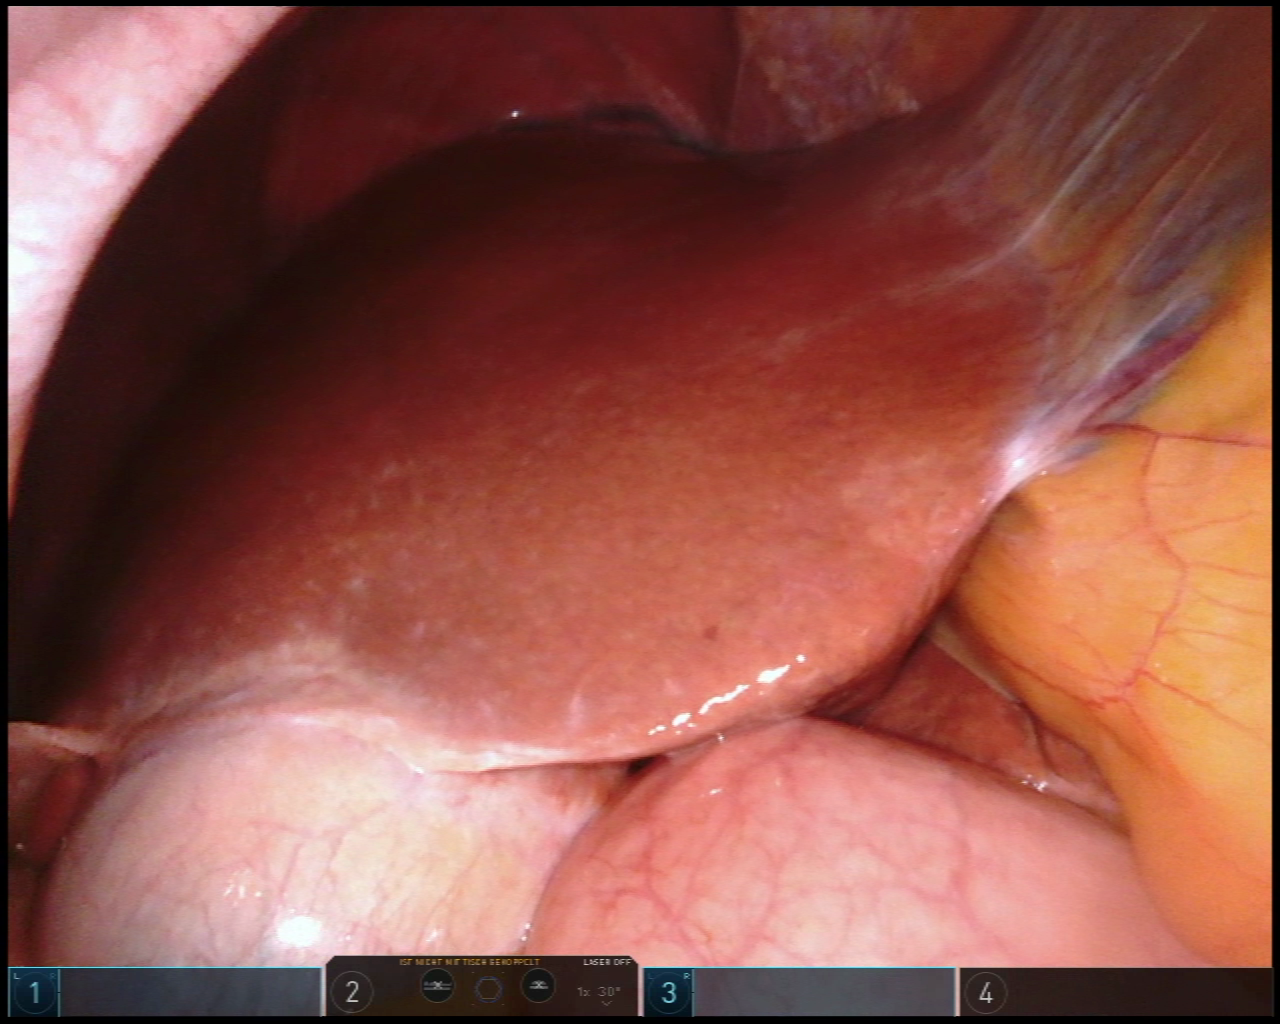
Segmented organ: liver
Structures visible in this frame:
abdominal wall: yes
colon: no
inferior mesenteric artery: no
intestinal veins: no
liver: yes
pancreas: no
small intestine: no
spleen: no
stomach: yes
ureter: no
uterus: no
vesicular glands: no